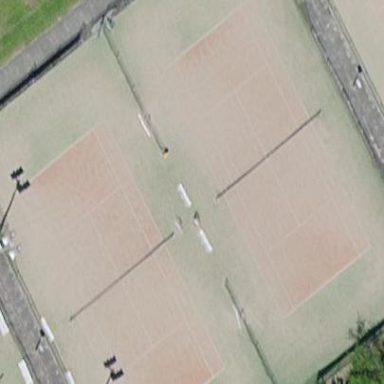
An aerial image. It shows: Tennis court in leisure pitch.